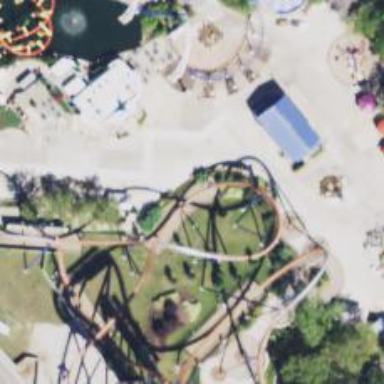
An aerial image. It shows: Thrilling roller coaster attraction.